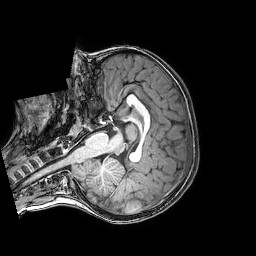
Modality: T1w
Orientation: axial
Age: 6
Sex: female
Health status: healthy